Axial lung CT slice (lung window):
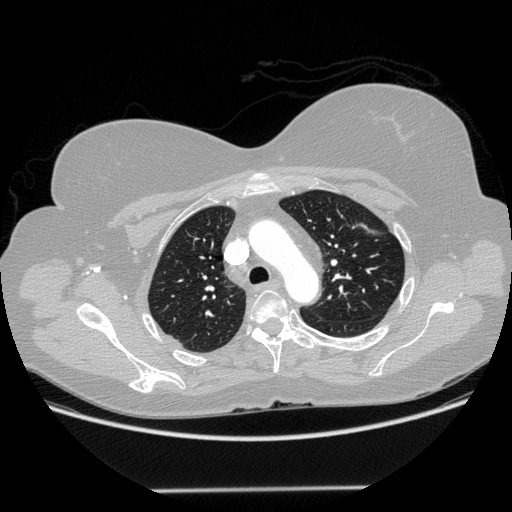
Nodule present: no